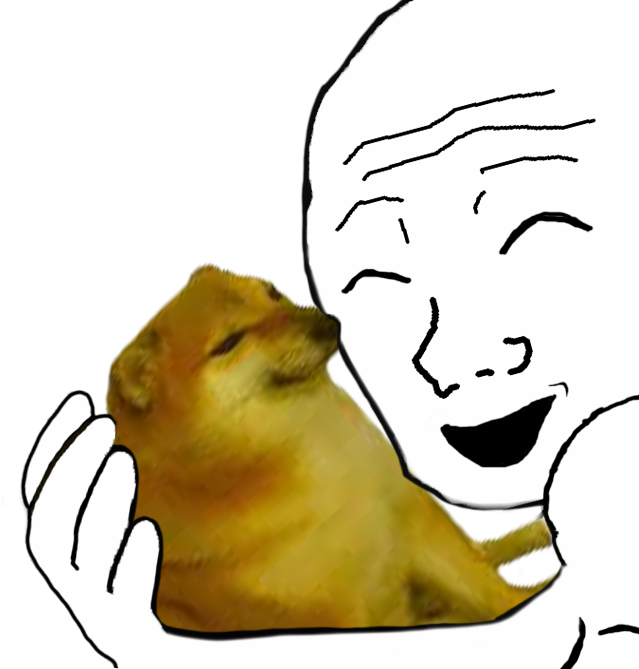
Label: 5_Bloomer